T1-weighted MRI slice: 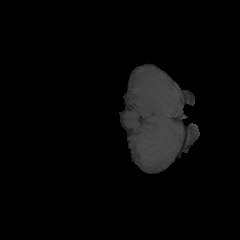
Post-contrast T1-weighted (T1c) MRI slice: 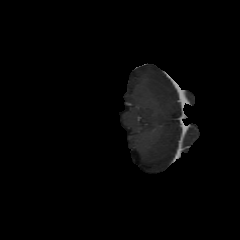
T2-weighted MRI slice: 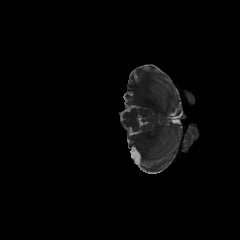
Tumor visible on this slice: no